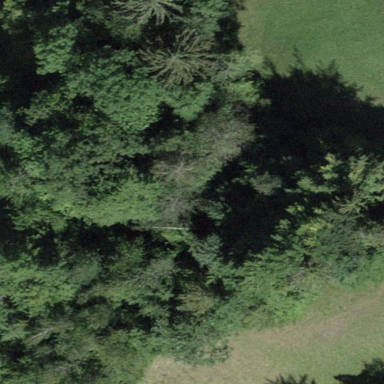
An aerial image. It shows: Forest area.